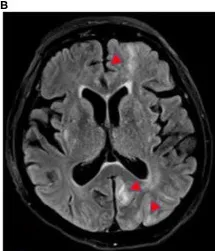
(A-F) Case 3: 64-year-old COVID-positive female, axial 3-T MRI. (A-C) Axial FLAIR.
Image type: radiology (mri)